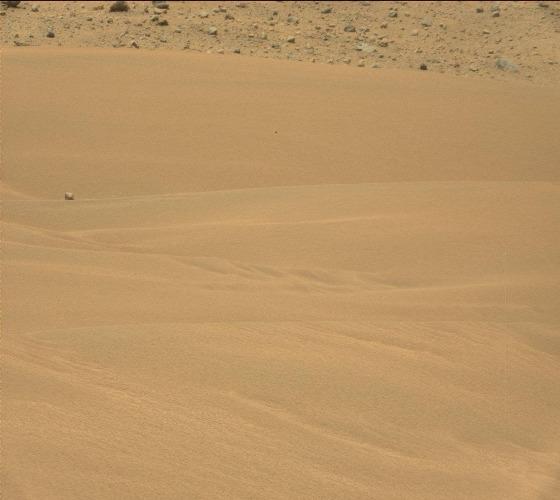
Terrain classes present: Gravel / Sand / Soil, Rock